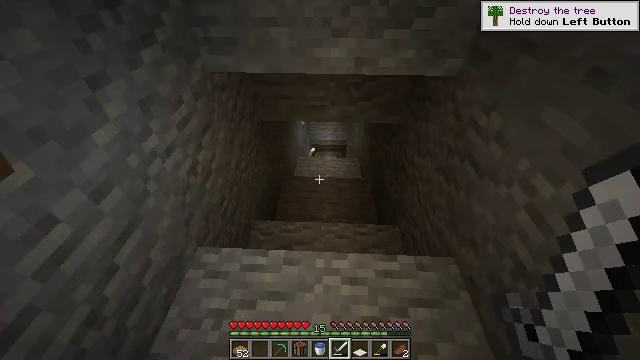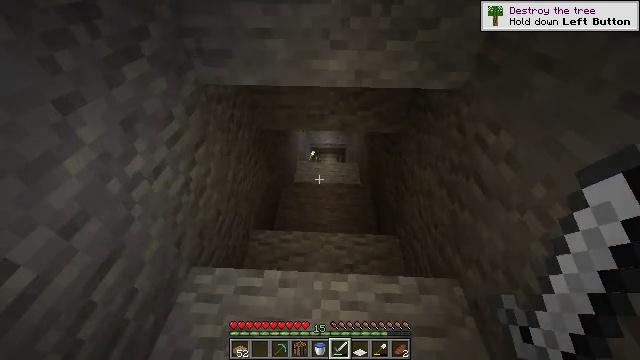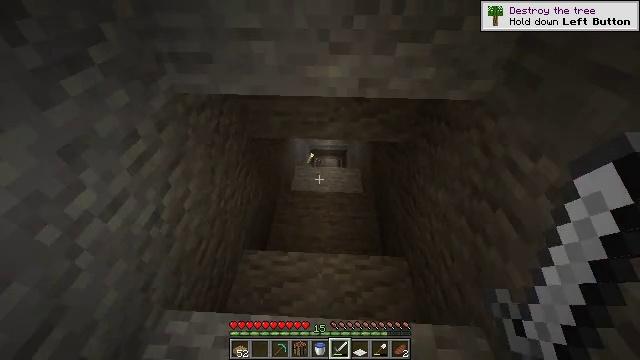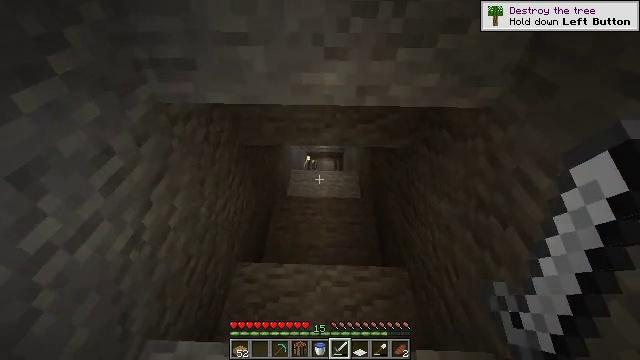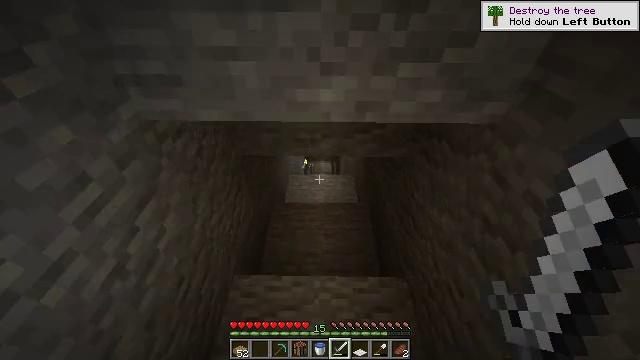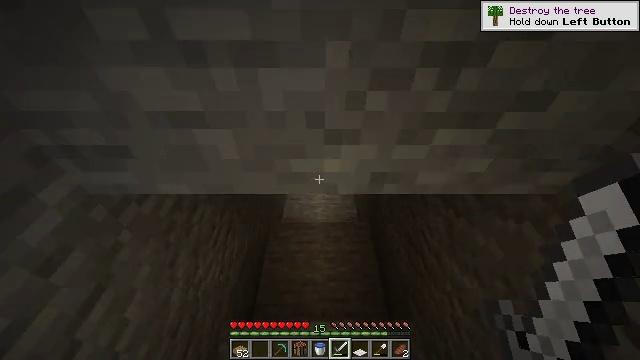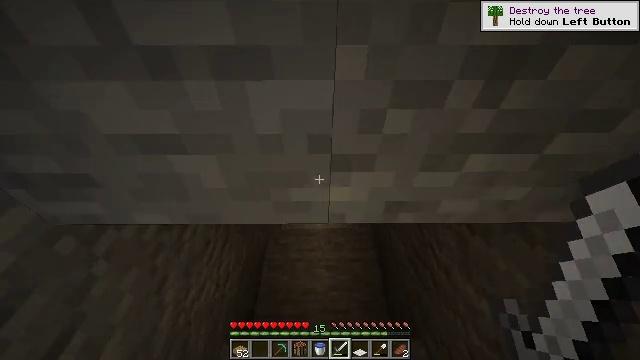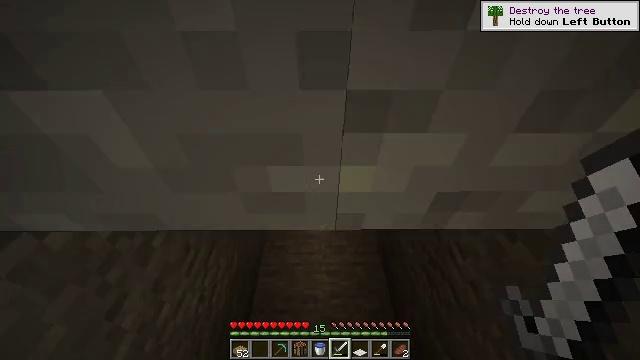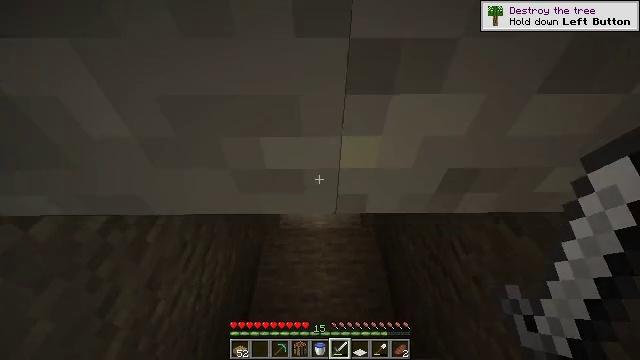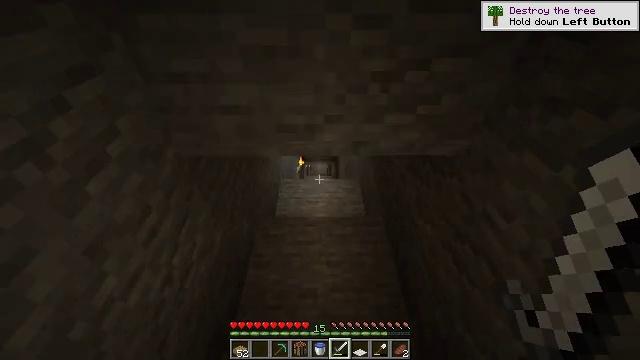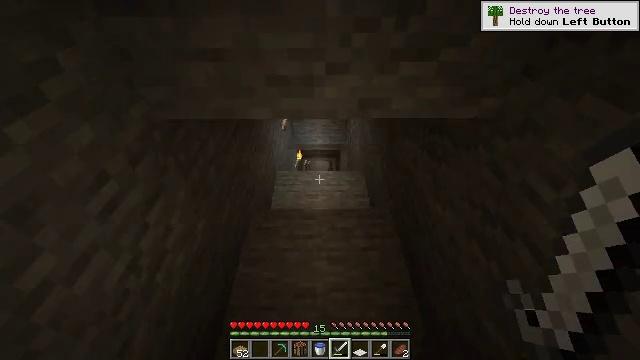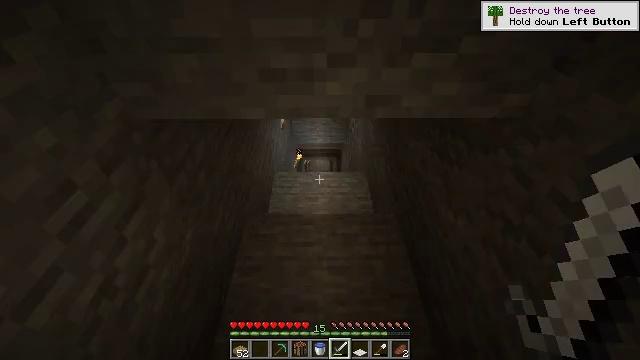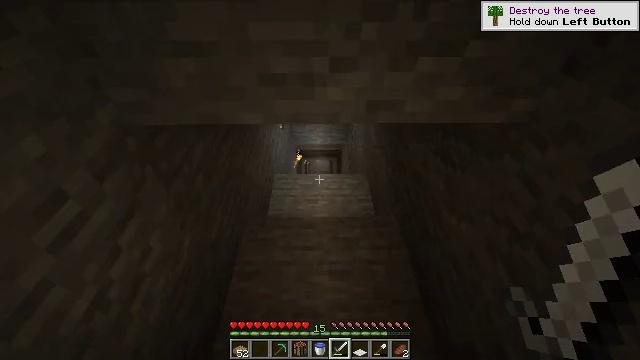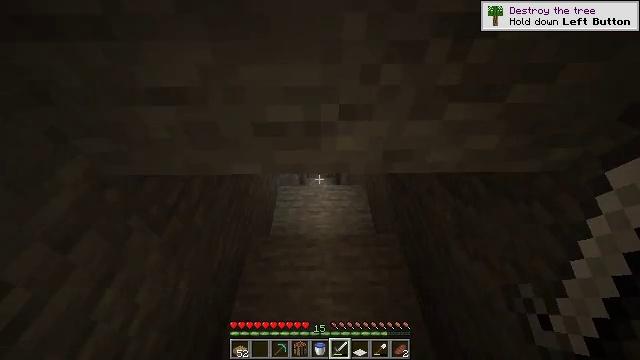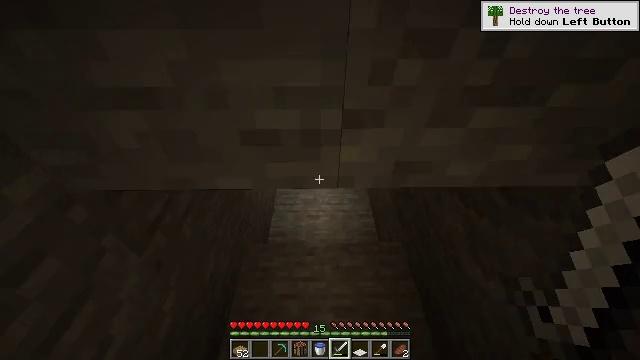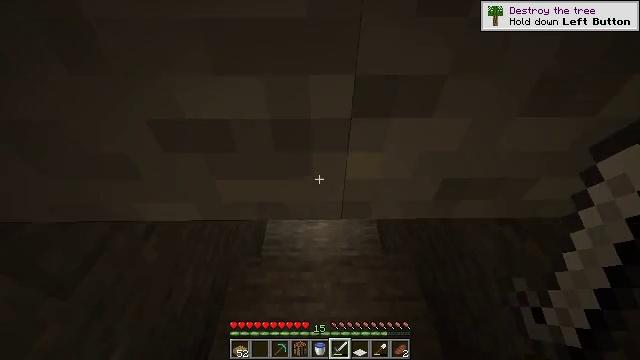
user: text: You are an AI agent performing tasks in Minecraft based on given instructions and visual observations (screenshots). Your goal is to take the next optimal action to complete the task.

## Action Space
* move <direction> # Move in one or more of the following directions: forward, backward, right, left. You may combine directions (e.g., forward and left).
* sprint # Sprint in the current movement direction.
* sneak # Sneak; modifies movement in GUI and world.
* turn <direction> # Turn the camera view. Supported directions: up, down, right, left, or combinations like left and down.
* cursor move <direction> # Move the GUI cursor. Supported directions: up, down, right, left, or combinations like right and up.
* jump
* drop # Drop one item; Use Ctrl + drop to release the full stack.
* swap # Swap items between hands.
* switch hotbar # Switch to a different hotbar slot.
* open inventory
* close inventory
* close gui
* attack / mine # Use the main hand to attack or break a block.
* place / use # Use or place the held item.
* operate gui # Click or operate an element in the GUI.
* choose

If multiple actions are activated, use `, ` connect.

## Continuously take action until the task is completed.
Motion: motion action
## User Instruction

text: Mine planks.
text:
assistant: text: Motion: move forward, sprint
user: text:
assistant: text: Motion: move forward, sprint
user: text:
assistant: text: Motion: move forward, sprint, turn right
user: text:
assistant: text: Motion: move forward, sprint
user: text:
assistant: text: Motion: move forward, sprint
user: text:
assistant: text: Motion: move forward, sprint
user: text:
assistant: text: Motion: move forward, sprint
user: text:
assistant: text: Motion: move forward, sprint
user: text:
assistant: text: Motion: move forward, sprint
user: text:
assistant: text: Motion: move forward, sprint
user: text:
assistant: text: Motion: move forward, sprint
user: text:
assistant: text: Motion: move forward, sprint
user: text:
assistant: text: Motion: move forward, sprint
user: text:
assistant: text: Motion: move forward, sprint
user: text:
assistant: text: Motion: move forward, sprint
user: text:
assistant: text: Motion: move forward, sprint
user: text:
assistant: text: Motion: move forward, sprint
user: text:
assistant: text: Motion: move forward, sprint
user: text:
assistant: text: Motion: move forward, sprint
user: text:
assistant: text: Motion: move forward, sprint
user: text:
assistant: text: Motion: move forward, sprint
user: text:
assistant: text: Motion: move forward, sprint
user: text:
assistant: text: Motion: move forward, sprint
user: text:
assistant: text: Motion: move forward, sprint
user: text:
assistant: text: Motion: move forward, sprint
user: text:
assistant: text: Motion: move forward, sprint
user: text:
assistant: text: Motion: move forward, sprint
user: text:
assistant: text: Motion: move forward, sprint
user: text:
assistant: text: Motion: move forward, sprint
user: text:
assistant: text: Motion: move forward, sprint